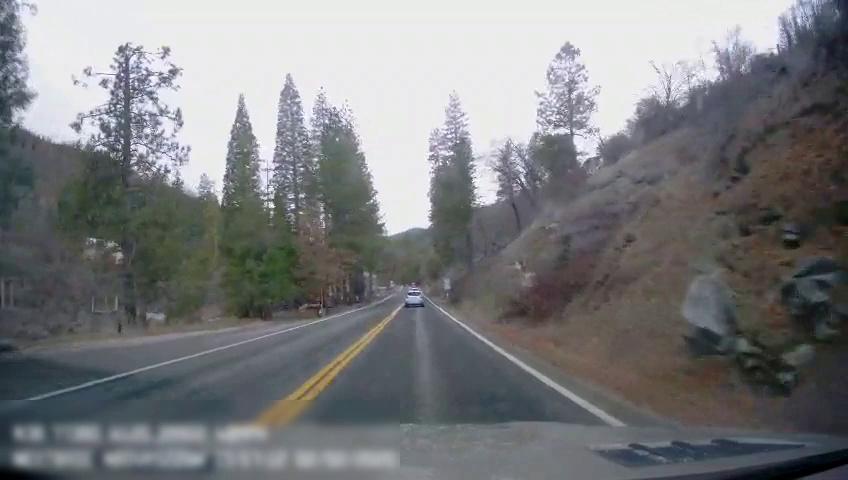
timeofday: Day
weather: Cloudy
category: Drivable Space
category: Vehicles | Car
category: Lanes | Current Lane
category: Lanes | Current Lane
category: Lanes | Opposite Lane
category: Traffic | Signs